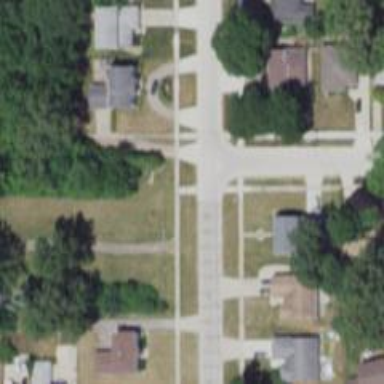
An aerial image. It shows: Unmarked road crossing.